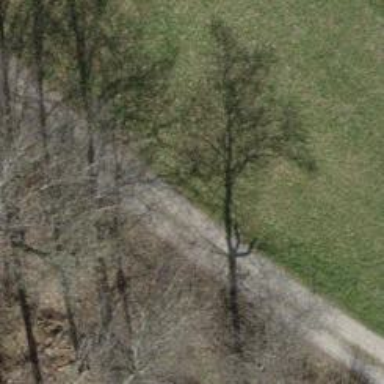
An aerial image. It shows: Forestry vehicle track with grade3 track type.